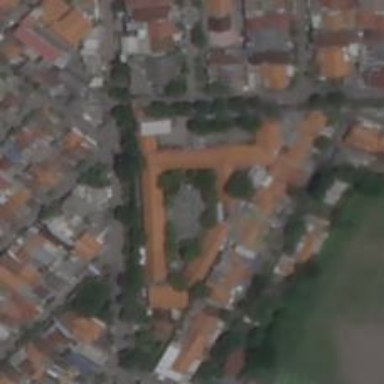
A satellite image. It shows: School building with tiled roof.